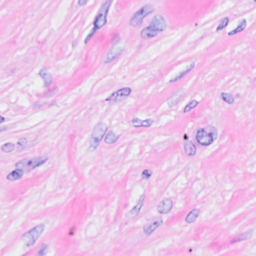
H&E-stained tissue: Breast